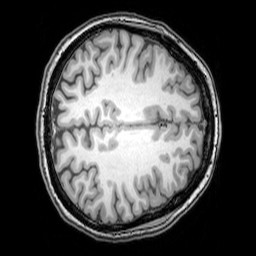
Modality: T1w
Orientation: axial
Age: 22
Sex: female
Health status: healthy
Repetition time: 0.081 s
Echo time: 0.037 s